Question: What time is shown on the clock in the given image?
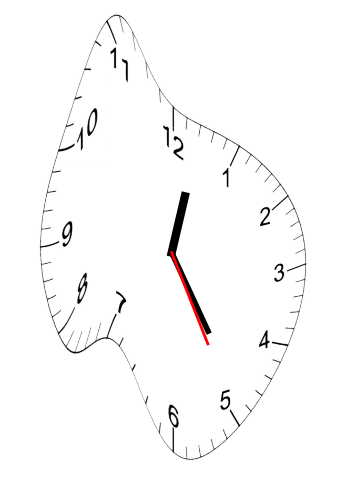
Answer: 12:24:25